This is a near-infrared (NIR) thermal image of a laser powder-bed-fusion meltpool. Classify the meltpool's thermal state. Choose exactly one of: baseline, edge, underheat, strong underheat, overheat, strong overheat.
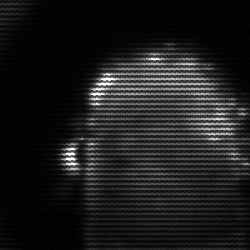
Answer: baseline